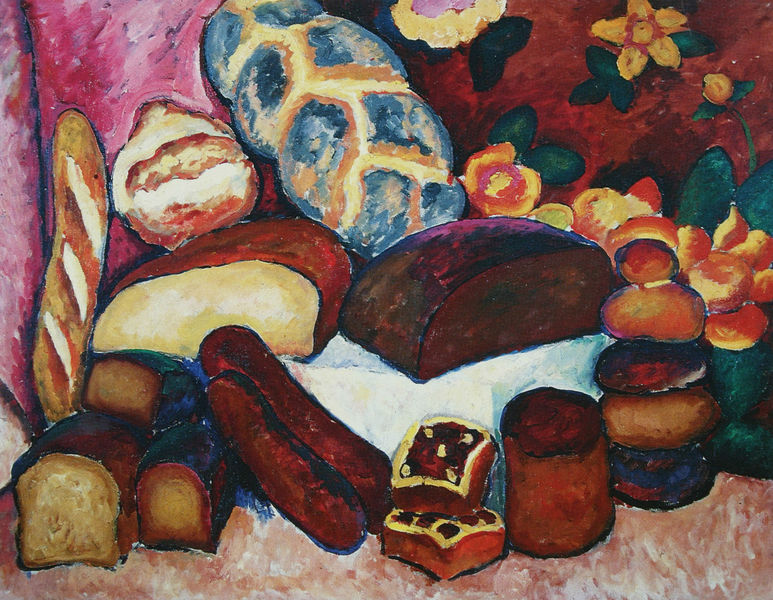
Titel: Brot
Künstler: Ilja Maschkow
Standort: St. Petersburg
Institution: Russisches Museum
Schlagwörter: cezanne, gelb, blumen, braun, bunt, weiss, wand, tischdecke, rosa, stilleben, stillleben, dekoration, essen, zopf, brot, arrangement, auslage, mohn, kuchen, bäcker, gebäck, gaugin, wurst, rinde, brotlaib, laib, käse, weissbrot, blühten, brote, brötchen, bäckerei, lebensmittel, baguette, semmel, semmeln, aufgeschnitten, kastenbrot, kuchtn, lebkuchen, mohnzopf, pfefferkuchen, rosinenzop, schwarzbrot, törtchen, weck